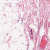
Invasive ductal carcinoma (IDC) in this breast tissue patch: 0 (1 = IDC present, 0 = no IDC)